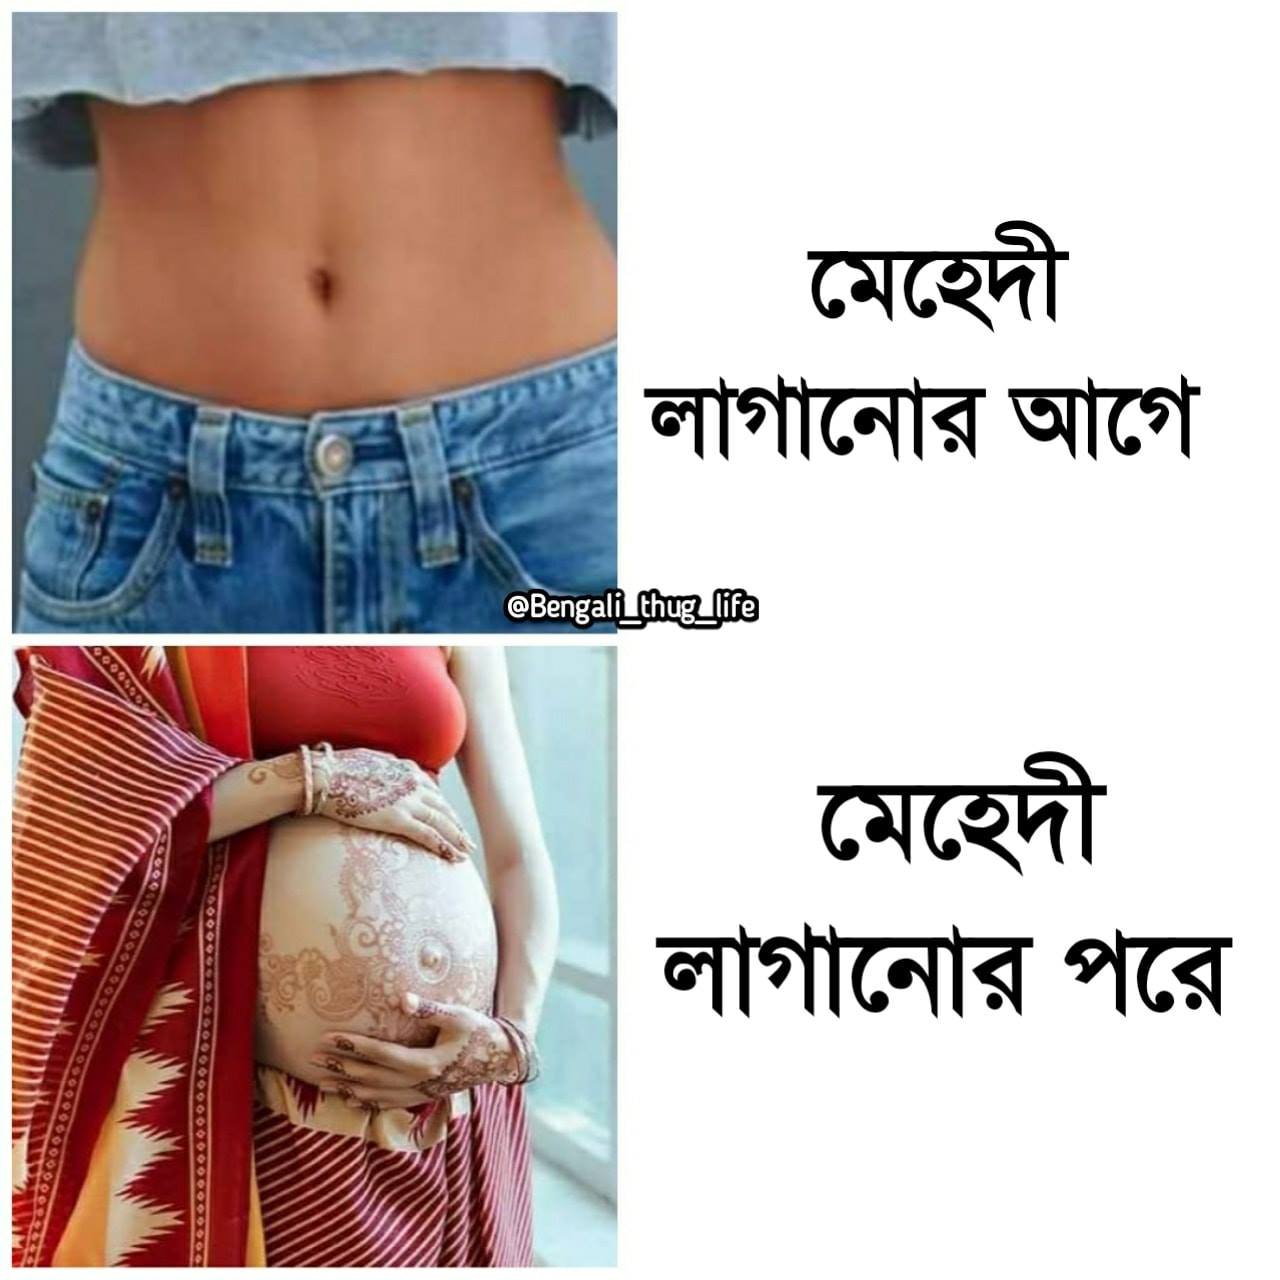
Caption: মেহেদী লাগানোর আগে      মেহেদী লাগানোর পরে
Label: hate